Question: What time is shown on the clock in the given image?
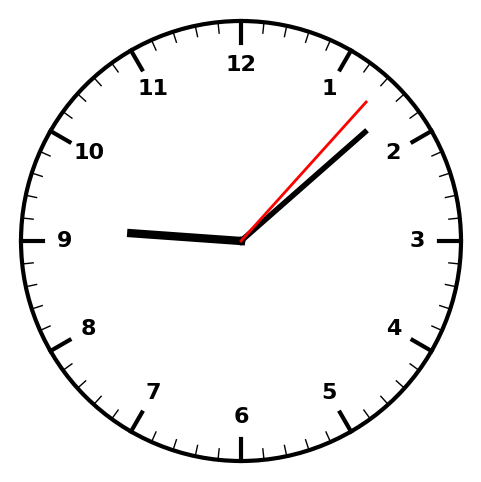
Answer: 09:08:07